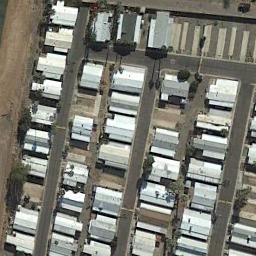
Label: mobile_home_park